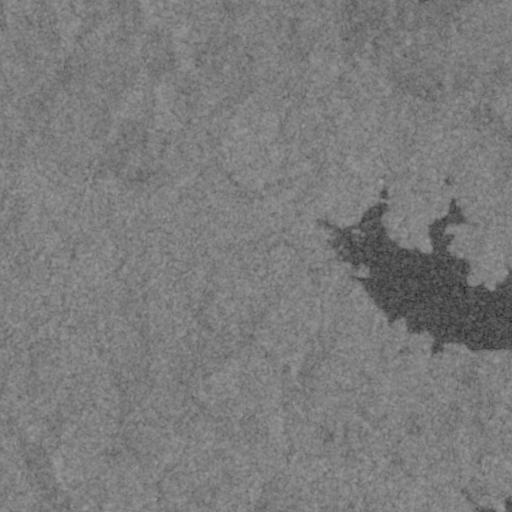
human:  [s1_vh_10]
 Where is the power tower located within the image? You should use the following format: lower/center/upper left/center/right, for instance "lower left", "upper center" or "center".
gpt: The power tower is located in the lower right of the image.
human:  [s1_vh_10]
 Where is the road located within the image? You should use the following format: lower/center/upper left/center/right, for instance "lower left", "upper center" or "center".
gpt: There is no road in the image.

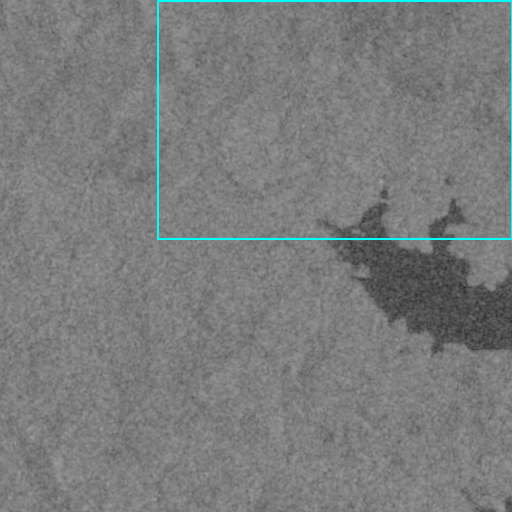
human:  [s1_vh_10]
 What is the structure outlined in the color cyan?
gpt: The structure outlined in cyan is a crop field.
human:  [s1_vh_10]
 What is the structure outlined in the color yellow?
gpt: There is no yellow outline.